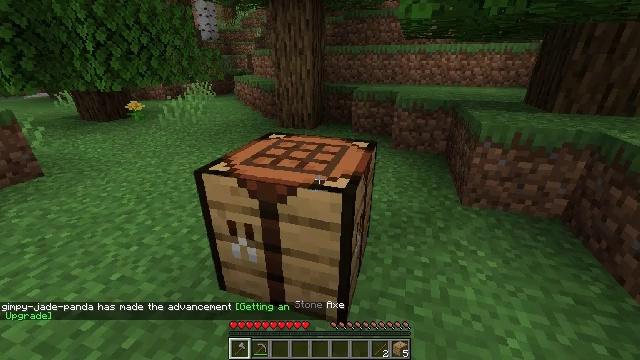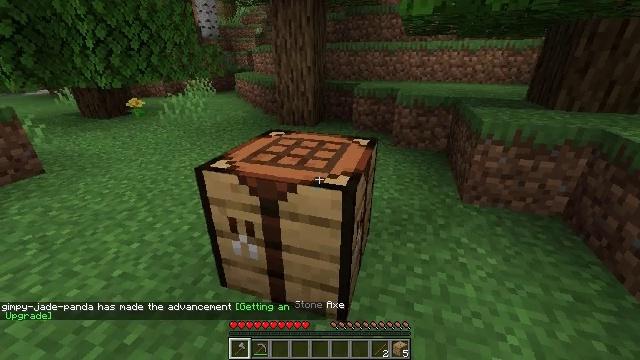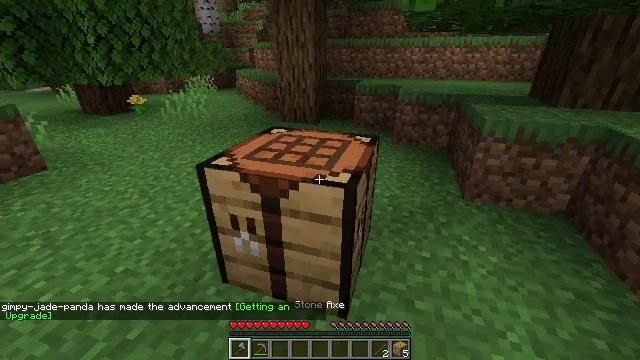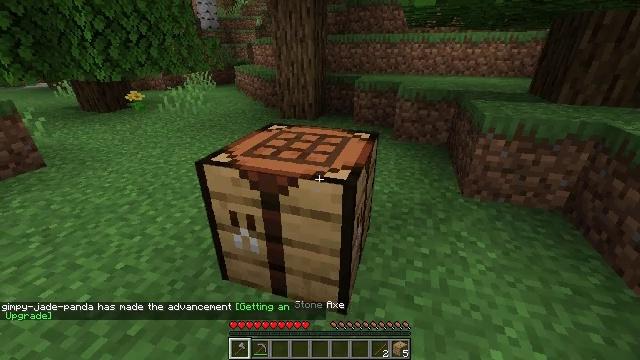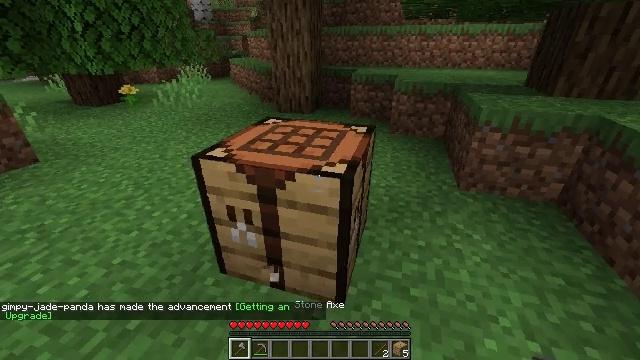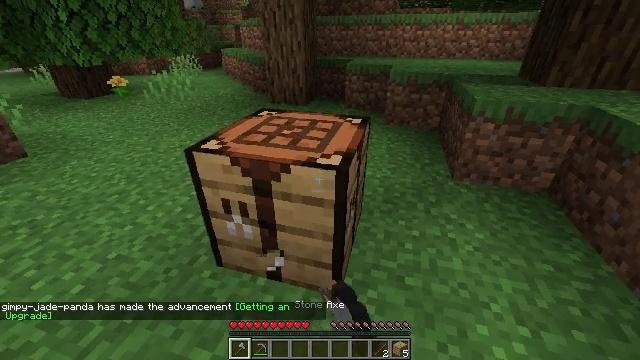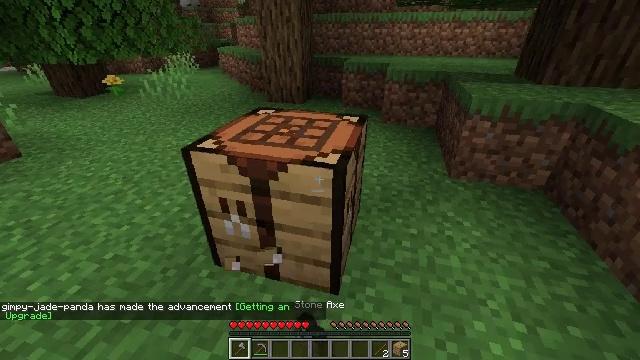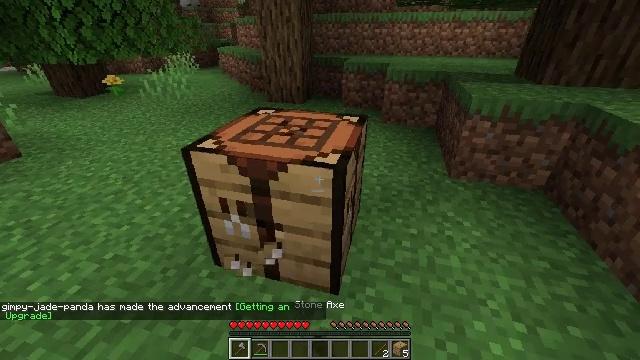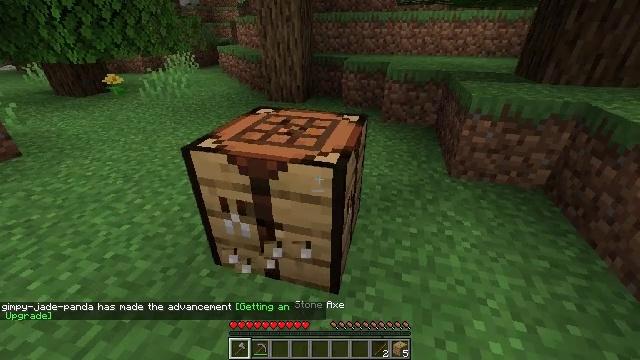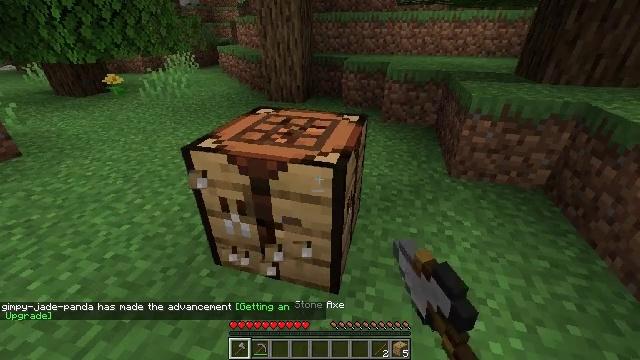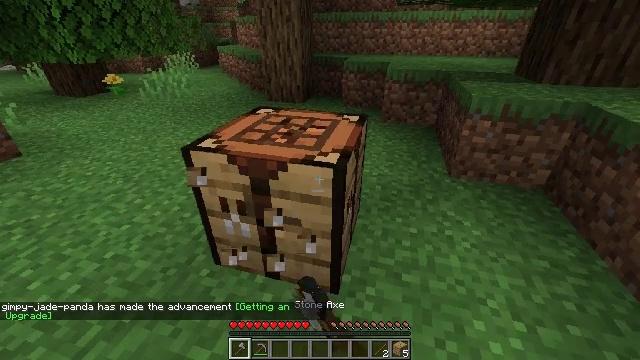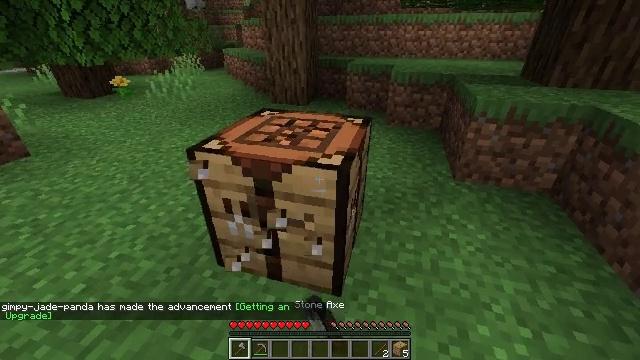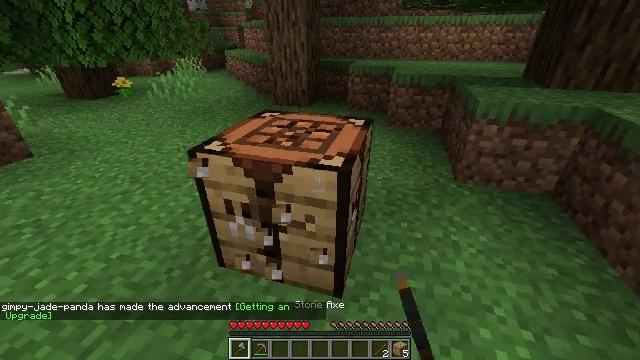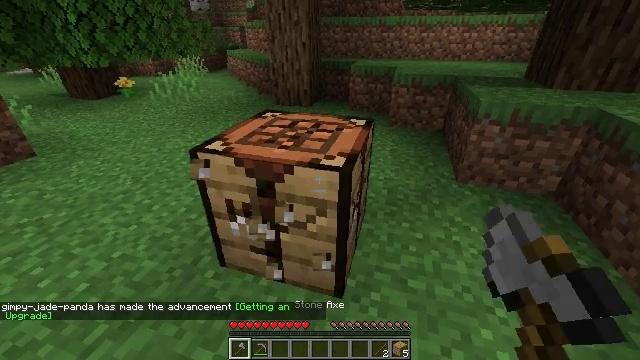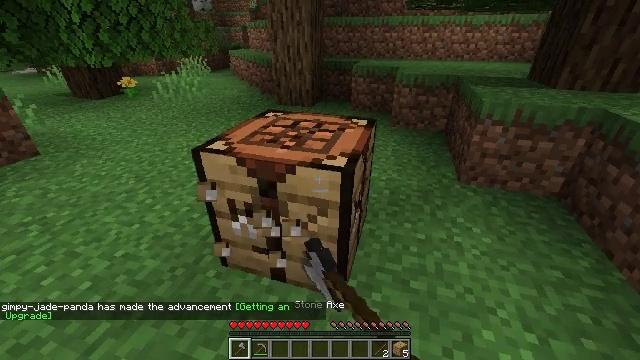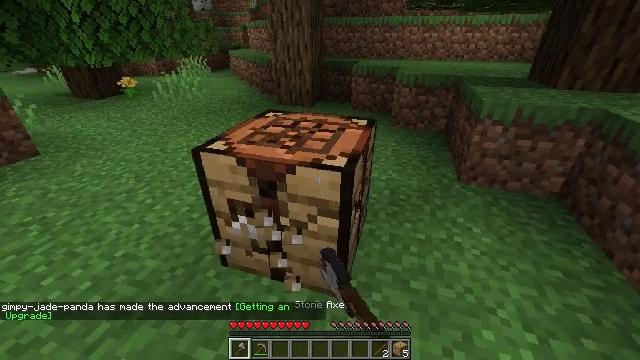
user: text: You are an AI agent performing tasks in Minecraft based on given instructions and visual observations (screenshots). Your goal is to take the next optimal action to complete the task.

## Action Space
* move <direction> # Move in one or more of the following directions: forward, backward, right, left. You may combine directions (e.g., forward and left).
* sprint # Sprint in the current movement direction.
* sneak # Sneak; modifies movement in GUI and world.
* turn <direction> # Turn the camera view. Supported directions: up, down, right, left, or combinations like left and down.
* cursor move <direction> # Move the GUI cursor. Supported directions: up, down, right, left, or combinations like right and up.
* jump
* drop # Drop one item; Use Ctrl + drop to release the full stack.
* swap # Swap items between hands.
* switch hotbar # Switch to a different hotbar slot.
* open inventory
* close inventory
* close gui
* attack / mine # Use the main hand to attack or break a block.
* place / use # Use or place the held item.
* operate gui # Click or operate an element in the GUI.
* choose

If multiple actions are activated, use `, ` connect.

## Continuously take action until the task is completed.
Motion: motion action
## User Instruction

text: Recycle the crafting table.
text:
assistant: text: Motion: no_op
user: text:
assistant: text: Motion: no_op
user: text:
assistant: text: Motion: no_op
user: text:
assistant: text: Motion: turn down, attack / mine, switch to hotbar 1
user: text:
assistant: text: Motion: turn right and down, attack / mine, switch to hotbar 1
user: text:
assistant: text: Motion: attack / mine, switch to hotbar 1
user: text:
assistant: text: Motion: attack / mine
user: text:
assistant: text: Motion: attack / mine
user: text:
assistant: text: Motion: attack / mine
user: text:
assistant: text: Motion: attack / mine
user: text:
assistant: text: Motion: attack / mine
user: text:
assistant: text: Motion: attack / mine
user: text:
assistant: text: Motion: attack / mine
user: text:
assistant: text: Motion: attack / mine
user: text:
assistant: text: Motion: attack / mine
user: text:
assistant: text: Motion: attack / mine
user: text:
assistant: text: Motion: attack / mine
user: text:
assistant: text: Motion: attack / mine
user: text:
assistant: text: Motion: attack / mine
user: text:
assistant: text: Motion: turn left, attack / mine
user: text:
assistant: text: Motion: turn left, attack / mine
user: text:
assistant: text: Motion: turn left, attack / mine
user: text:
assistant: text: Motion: turn left, attack / mine
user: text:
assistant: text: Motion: attack / mine
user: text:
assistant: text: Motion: attack / mine
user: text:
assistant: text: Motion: attack / mine
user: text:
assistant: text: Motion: move forward, attack / mine
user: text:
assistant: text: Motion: no_op